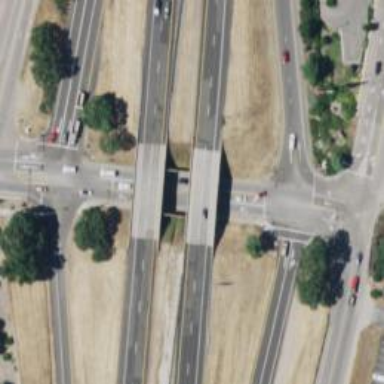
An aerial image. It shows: Bridge over motorway.